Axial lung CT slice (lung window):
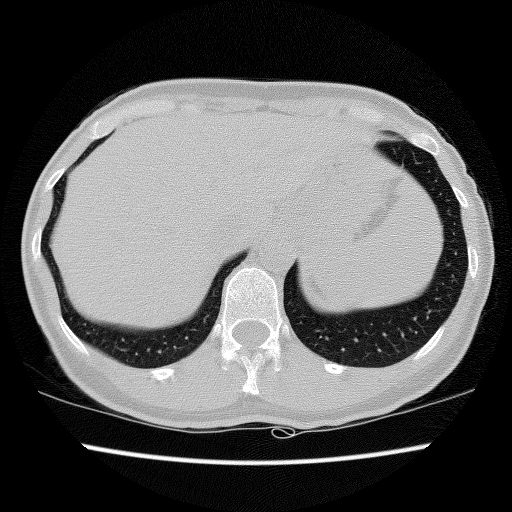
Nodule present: no